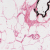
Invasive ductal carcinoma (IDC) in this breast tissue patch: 0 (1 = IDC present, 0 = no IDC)